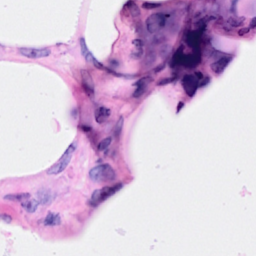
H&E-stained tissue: Breast